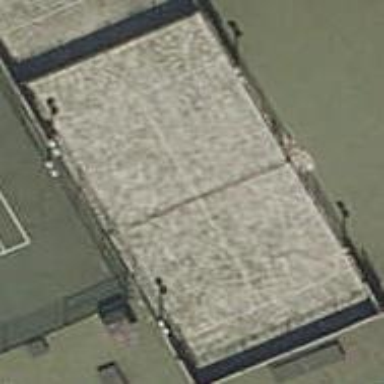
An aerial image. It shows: Tennis court on the leisure land pitch.